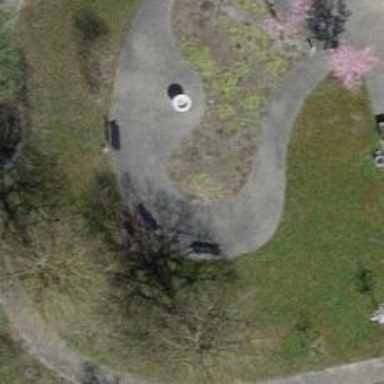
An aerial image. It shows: Bench.